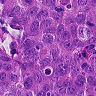
Metastatic tissue present: yes